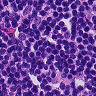
Metastatic tissue present: no